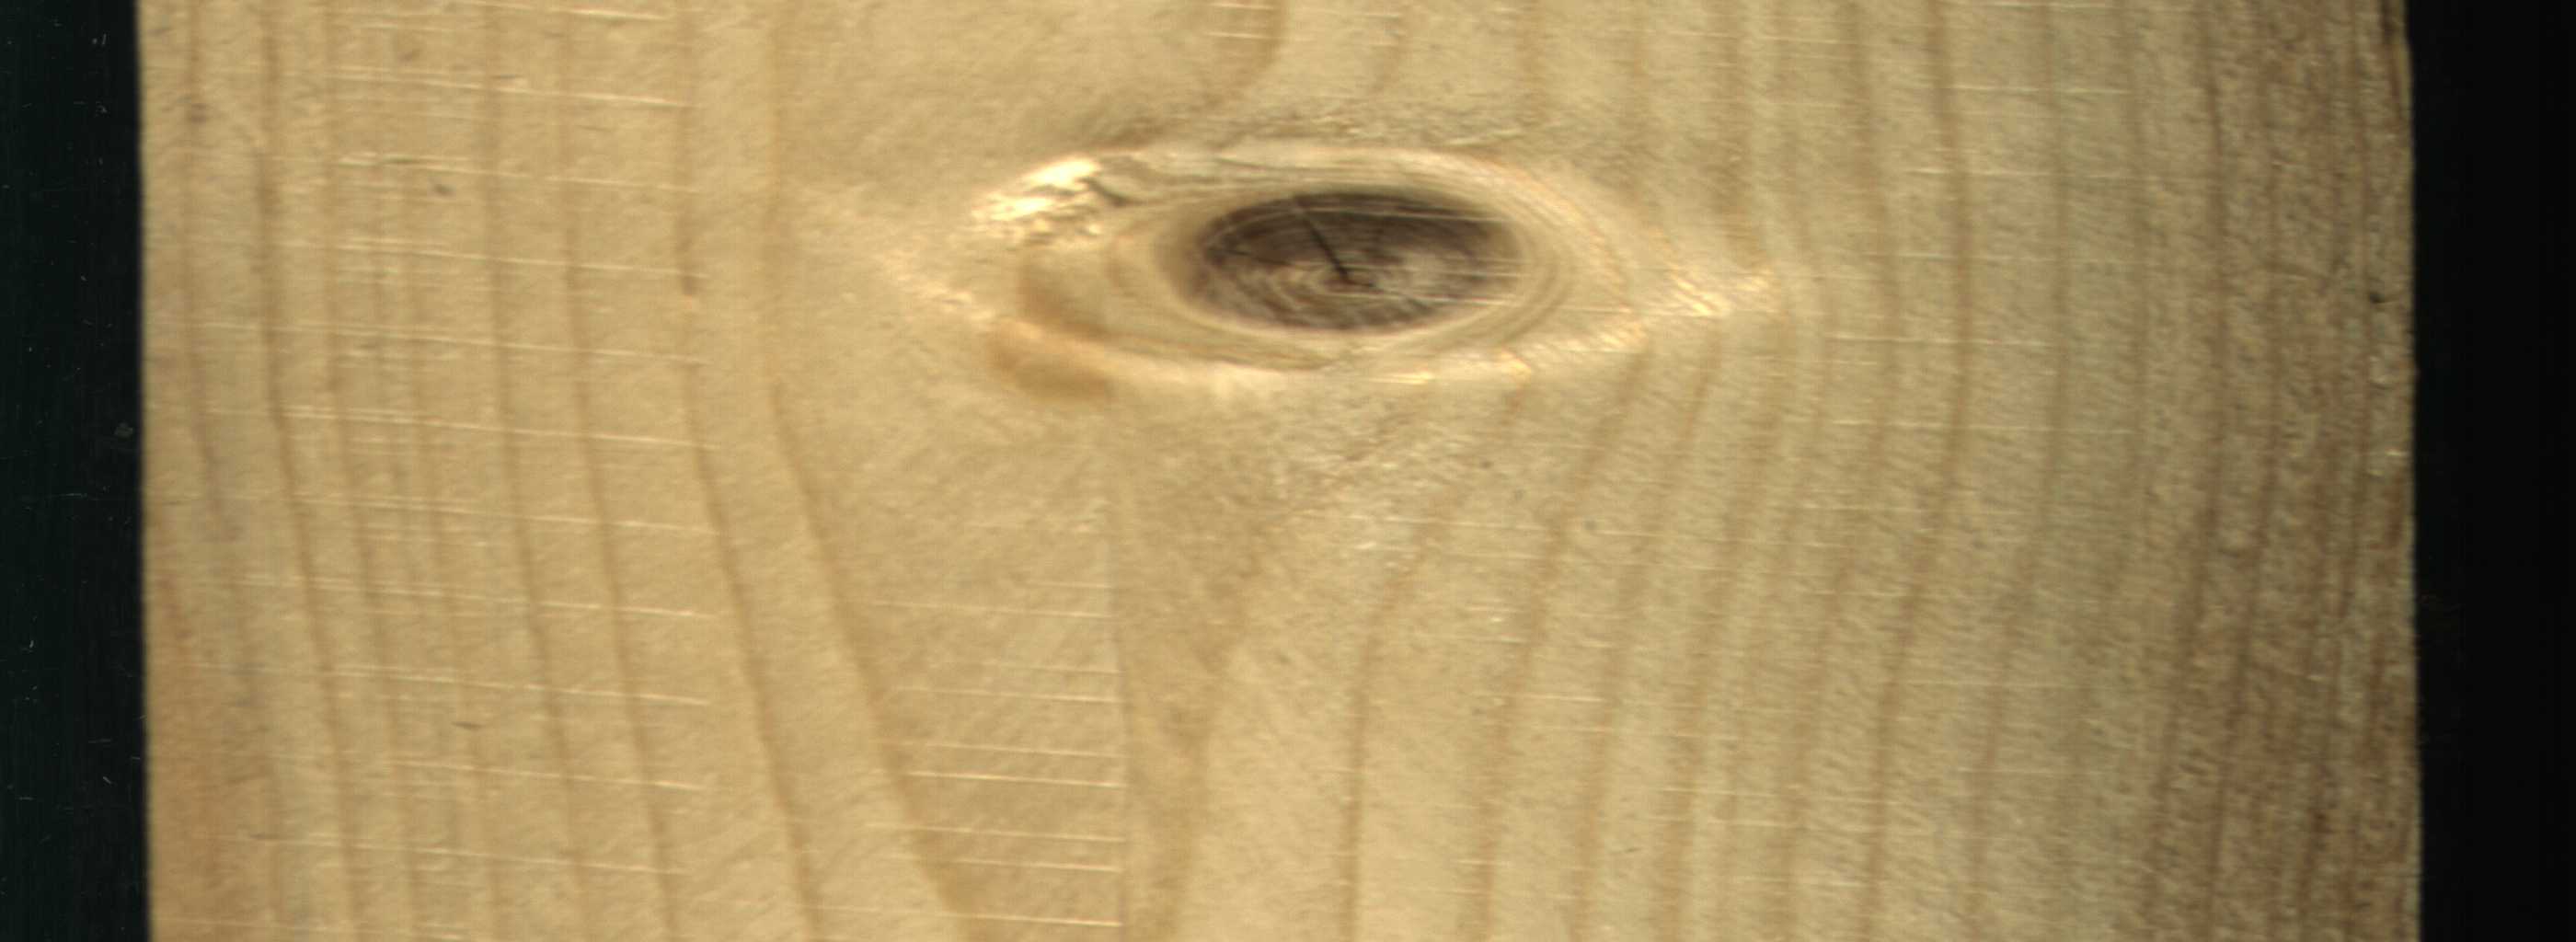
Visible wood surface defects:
knot_with_crack